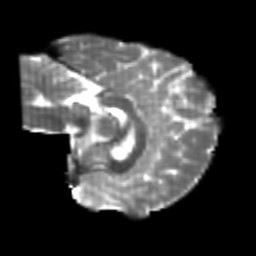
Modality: T2w
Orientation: sagittal
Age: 20
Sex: female
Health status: healthy
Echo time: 0.074 s